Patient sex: M
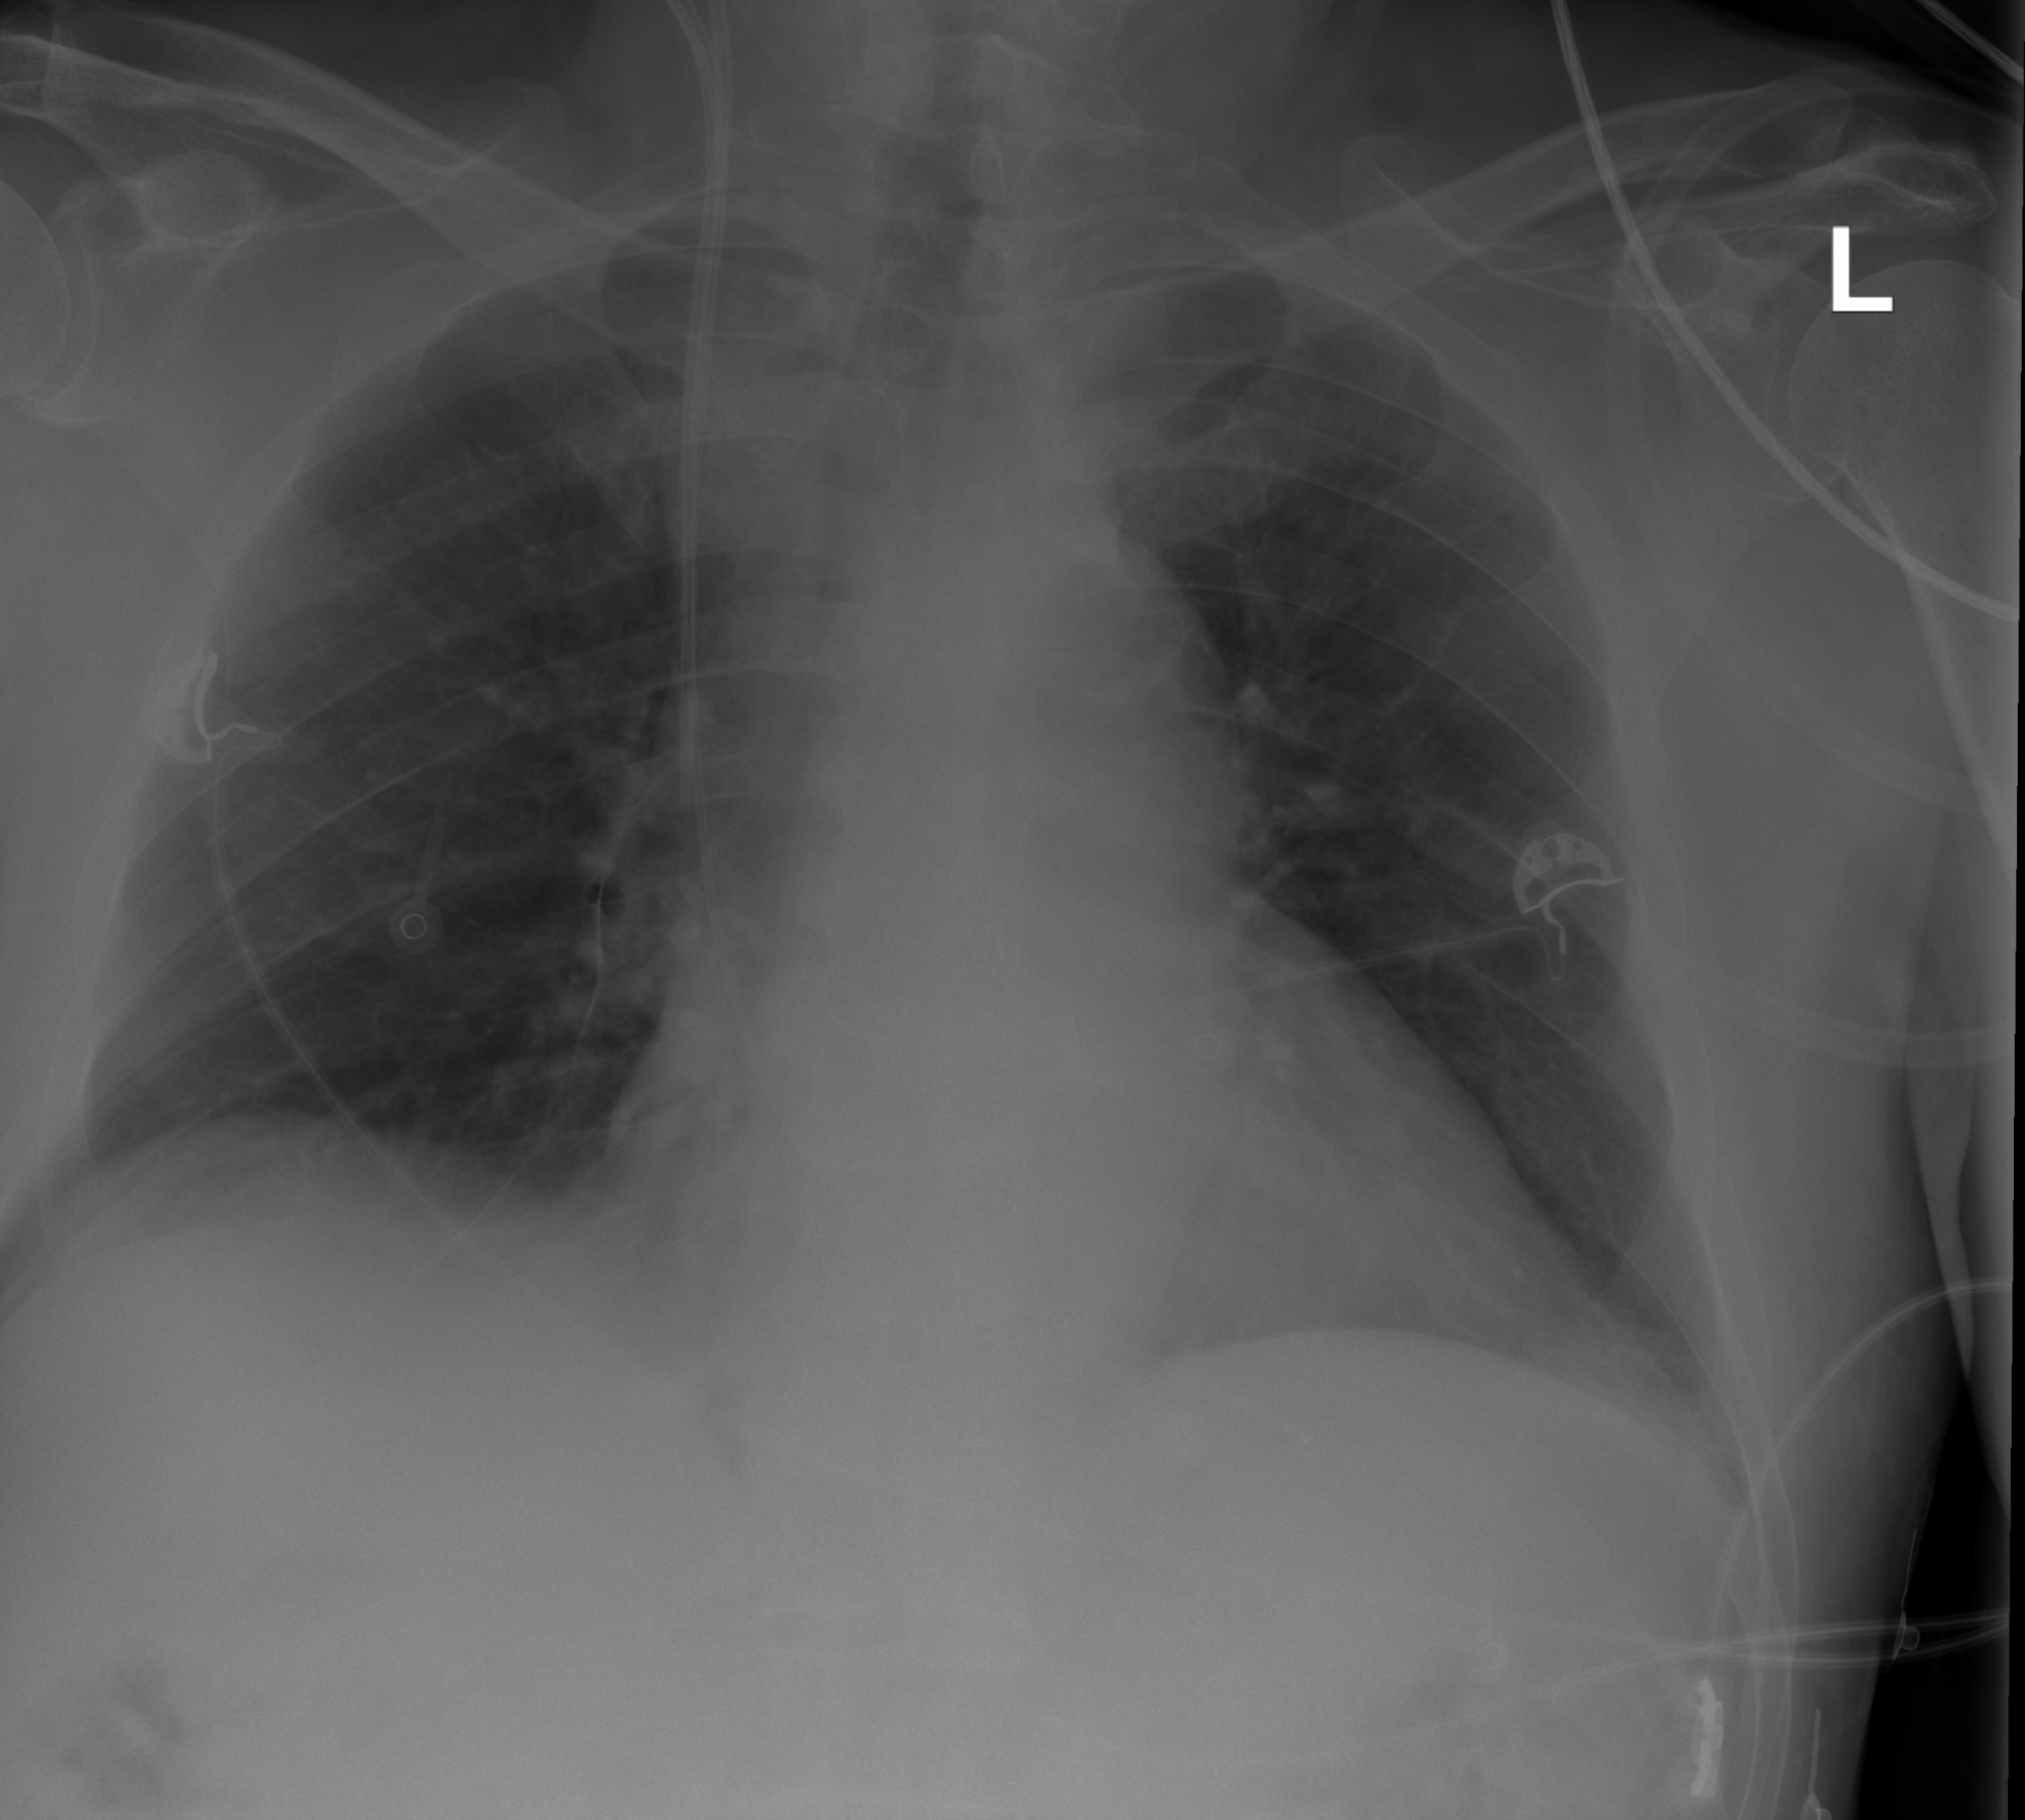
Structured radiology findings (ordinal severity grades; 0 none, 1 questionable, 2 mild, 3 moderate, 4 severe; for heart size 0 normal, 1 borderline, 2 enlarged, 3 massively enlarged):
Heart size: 2
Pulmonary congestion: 0
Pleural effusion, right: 0
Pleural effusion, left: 0
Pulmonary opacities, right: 0
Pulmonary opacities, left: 0
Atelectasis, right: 2
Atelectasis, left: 0